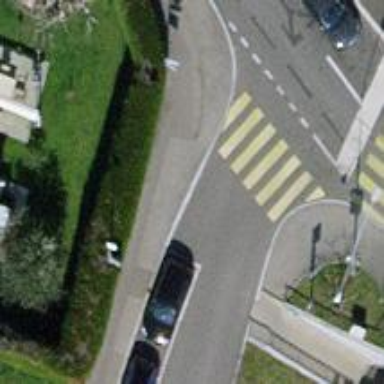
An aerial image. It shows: Uncontrolled zebra crossing with notable zebra markings.